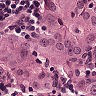
Metastatic tissue present: yes